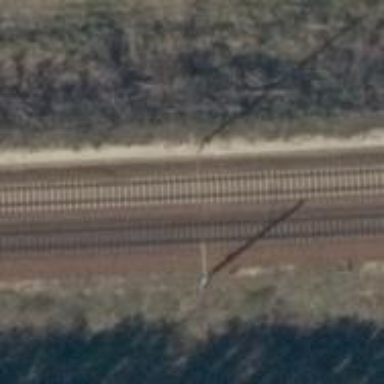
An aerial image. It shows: Milestone along the railway with catenary mast.